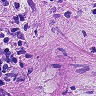
Metastatic tissue present: yes